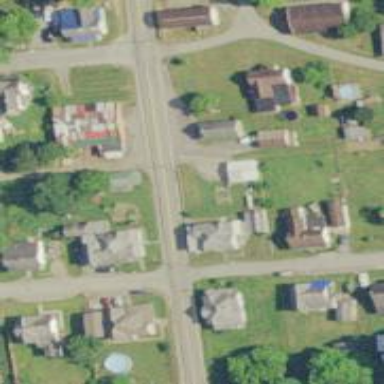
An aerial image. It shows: Alleyway designated as service road.